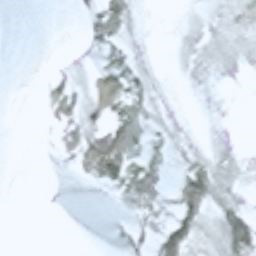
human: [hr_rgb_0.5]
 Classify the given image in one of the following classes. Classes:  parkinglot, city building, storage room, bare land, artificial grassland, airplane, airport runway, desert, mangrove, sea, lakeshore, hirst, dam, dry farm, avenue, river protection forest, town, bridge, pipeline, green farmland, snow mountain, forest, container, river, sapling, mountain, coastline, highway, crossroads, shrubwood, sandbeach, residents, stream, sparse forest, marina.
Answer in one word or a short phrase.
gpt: snow mountain